Question: for an app I'm developing, I wold like to start the mapView in world view and have circles (or marked area) with inside the number of point of interest I have in those areas.
For Example I have 100 poi in USA where:
25 in California
25 in Arizona
25 in Utah
25 in Nevada
when the user zoom in California, the circle above california with 25 inside, becomes other circles on cities I have poi. i.e.
10 in Los Angeles
10 in San Francisco
5 in Sacramento
when user zoom again on Los Angeles the circle with 10 inside becomes normal pin point above the coordinates.
more or less like this:

Any suggestions how to do that?
Thanks,
Max
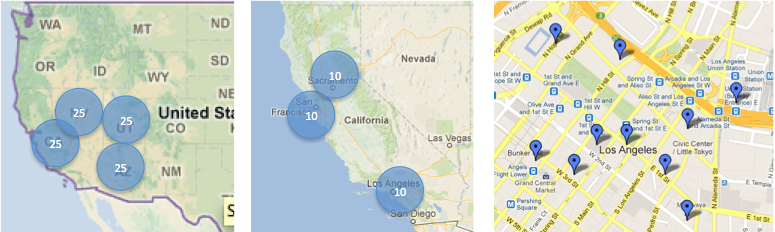
Answer: You can have a look at
<URL>
or
<URL>
or search the web for "cluster ios map"